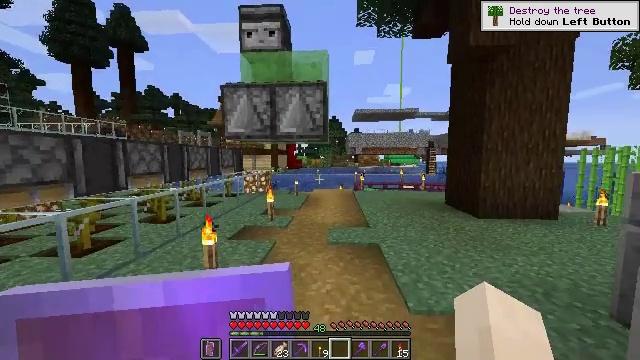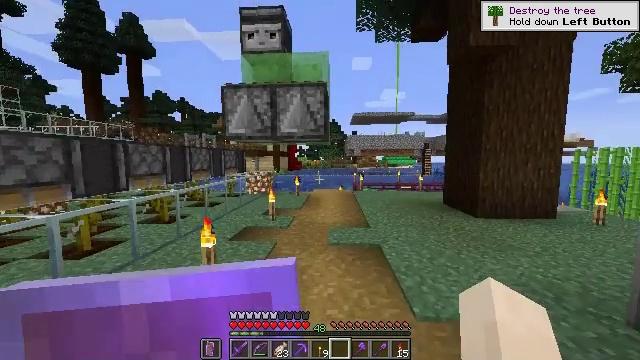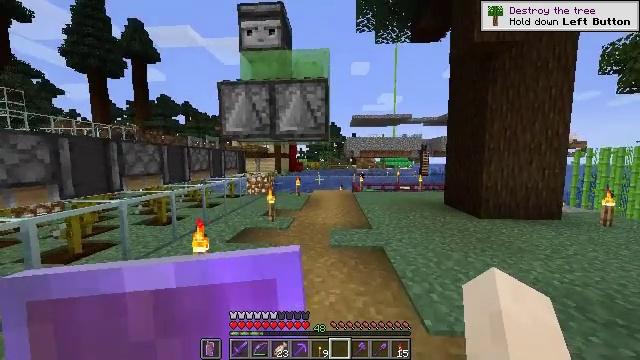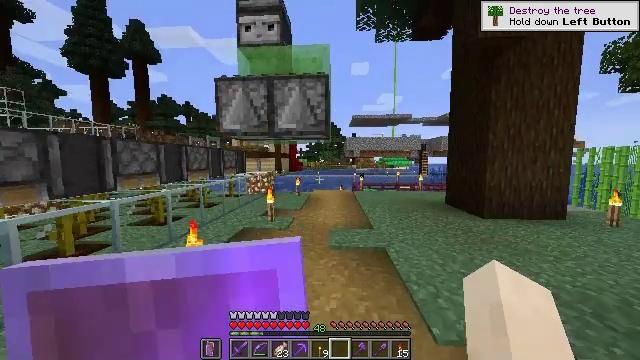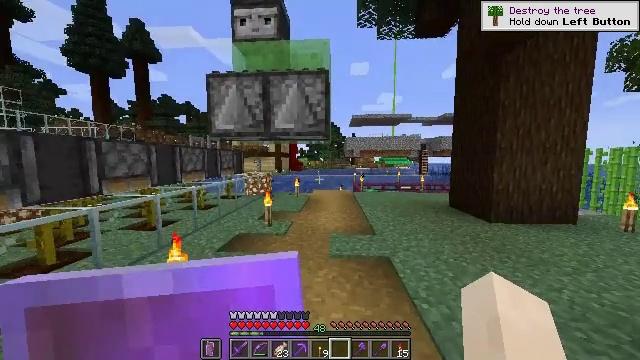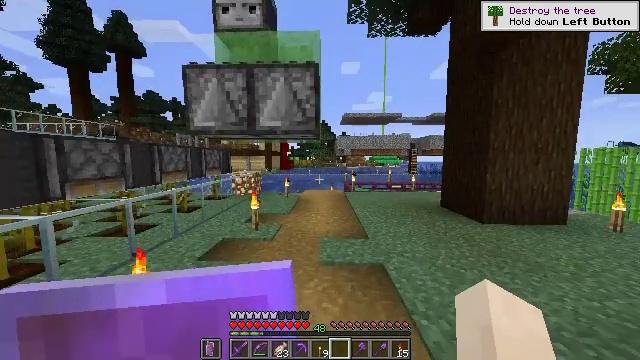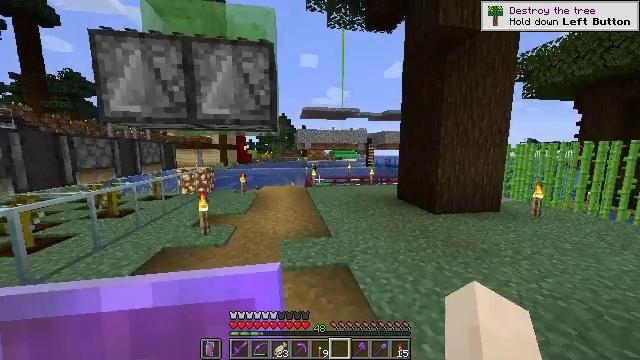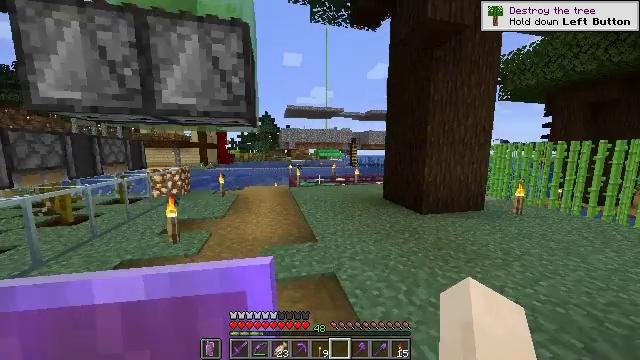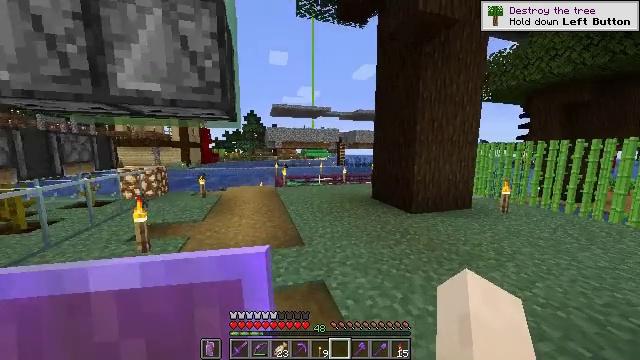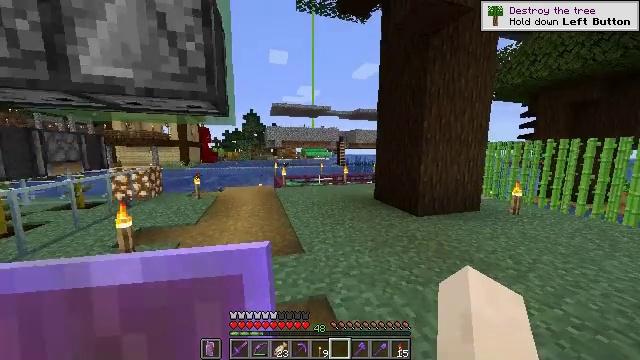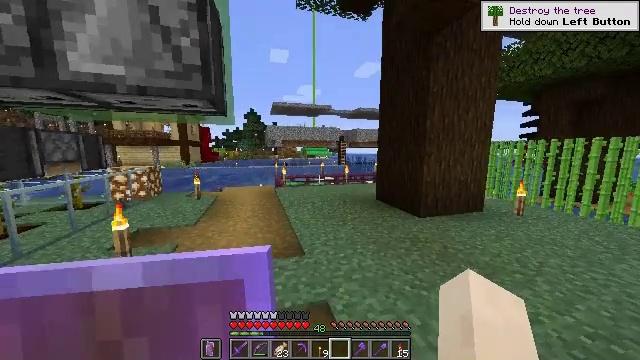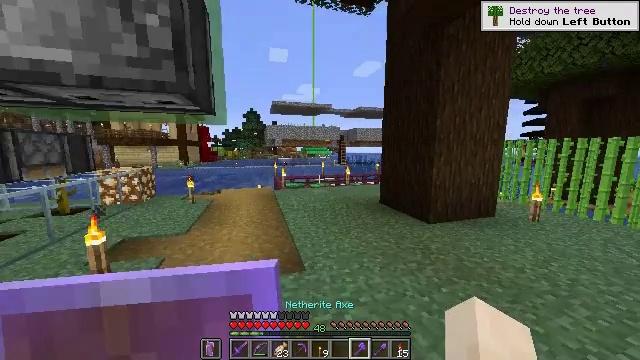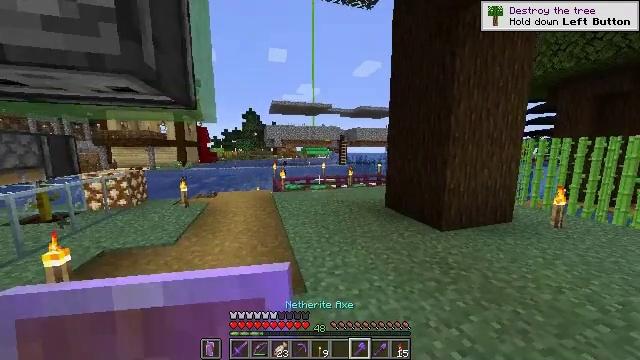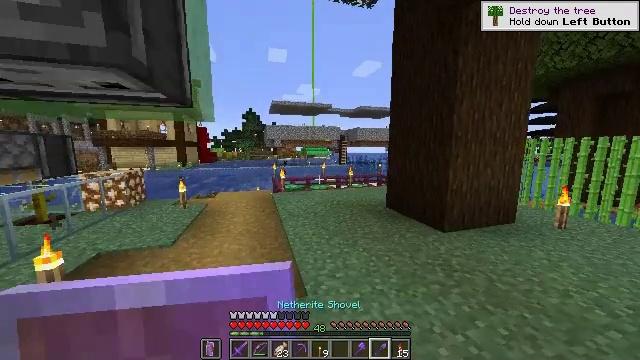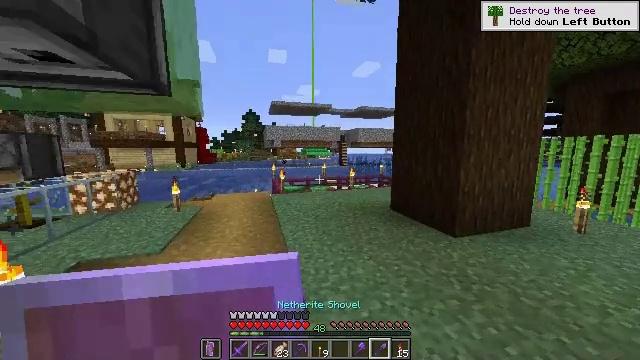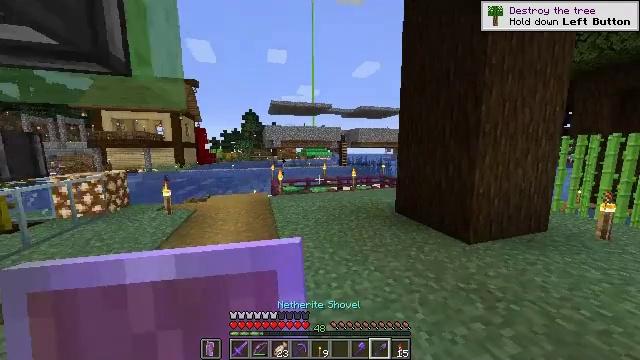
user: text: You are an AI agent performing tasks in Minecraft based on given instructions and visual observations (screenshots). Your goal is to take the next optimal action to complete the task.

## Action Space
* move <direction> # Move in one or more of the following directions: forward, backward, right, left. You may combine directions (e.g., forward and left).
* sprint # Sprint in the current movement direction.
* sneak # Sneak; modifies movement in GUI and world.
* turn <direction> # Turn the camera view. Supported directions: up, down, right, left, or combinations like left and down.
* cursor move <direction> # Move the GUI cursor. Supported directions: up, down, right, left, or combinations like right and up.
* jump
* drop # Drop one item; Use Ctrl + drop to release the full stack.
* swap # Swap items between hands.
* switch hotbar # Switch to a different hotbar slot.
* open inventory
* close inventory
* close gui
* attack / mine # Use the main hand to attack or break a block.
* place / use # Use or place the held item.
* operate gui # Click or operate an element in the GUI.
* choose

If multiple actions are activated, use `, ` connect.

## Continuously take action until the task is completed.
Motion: motion action
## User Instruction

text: craft item air
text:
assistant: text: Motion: move forward, sprint
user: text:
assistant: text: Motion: move forward, sprint
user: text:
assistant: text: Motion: move forward, sprint
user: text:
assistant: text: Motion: move forward, sprint
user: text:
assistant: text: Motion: move forward, sprint, turn right
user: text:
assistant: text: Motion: move forward, sprint, turn right and down
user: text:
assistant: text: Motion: move forward, sprint, turn right
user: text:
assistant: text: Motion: move forward, sprint, turn right
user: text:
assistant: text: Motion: move forward, sprint
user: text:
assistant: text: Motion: move forward, sprint
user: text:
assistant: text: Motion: move forward, sprint
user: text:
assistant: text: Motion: move forward, sprint
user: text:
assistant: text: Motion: move forward, sprint
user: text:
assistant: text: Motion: move forward, sprint
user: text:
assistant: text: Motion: move forward, sprint
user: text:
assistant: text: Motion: move forward, sprint
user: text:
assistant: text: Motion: move forward, sprint
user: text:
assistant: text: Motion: move forward, sprint
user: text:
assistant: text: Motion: move forward, sprint
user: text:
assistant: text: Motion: move forward, sprint
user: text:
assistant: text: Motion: move forward, sprint
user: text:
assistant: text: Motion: move forward, sprint
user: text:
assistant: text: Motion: move forward, sprint
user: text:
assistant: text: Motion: move forward, sprint
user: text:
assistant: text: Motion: move forward, sprint
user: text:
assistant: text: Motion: move forward, sprint, turn left
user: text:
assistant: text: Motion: move forward, sprint, turn left and up
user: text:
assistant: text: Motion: move forward, sprint, turn left
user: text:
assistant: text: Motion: move forward, sprint, turn left
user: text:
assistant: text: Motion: move forward, sprint, turn left